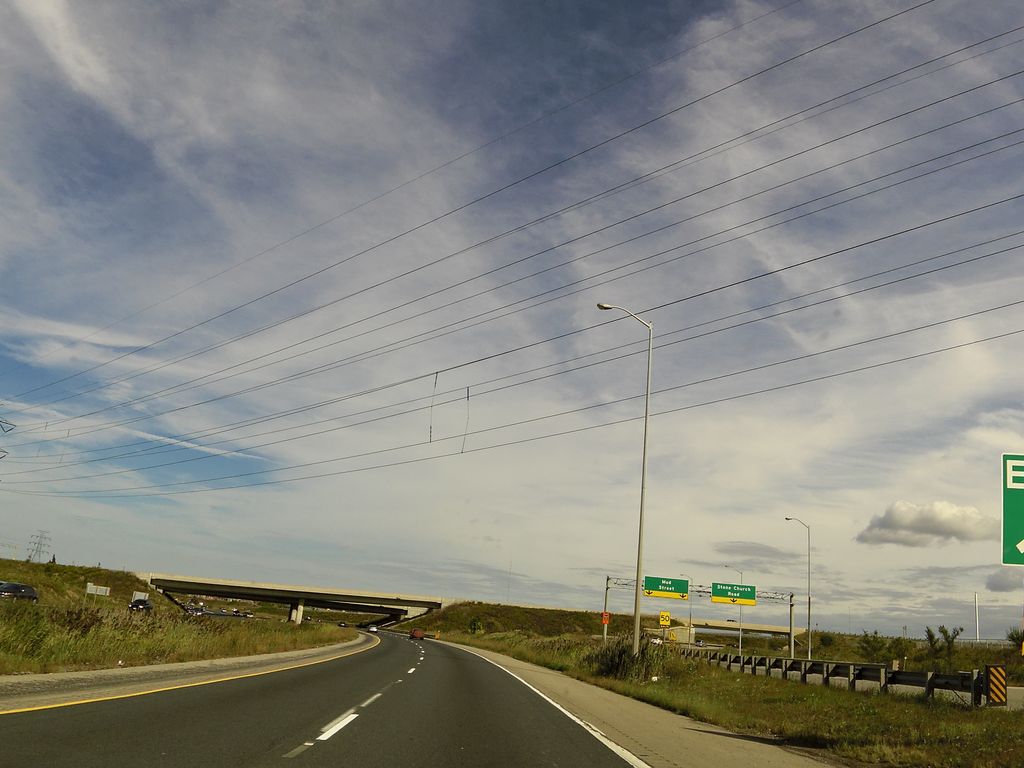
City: hamilton